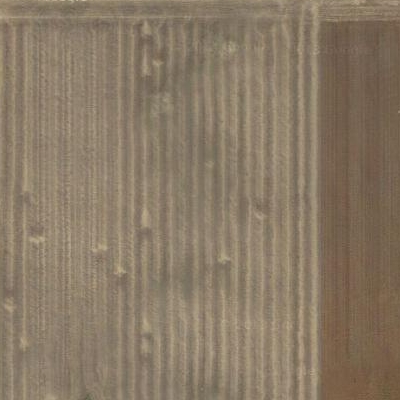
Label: bField